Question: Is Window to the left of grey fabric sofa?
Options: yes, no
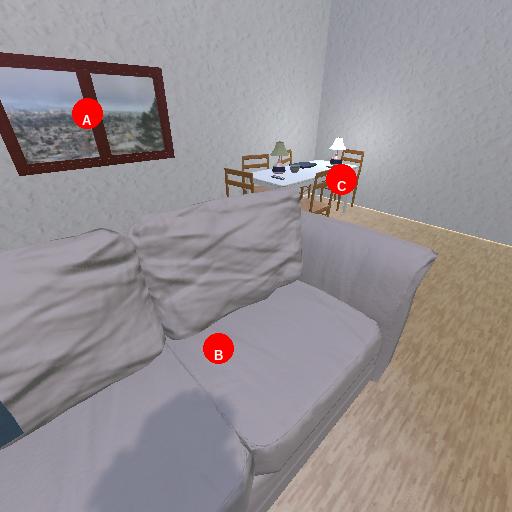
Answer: yes